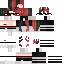
A female human skin with dark skin, wearing brown long hair dressed in a red hoodie and red pants, featuring a closed mouth.